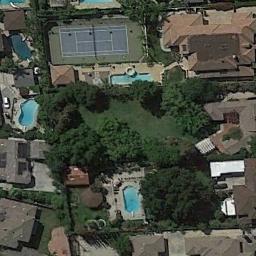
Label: tennis_court